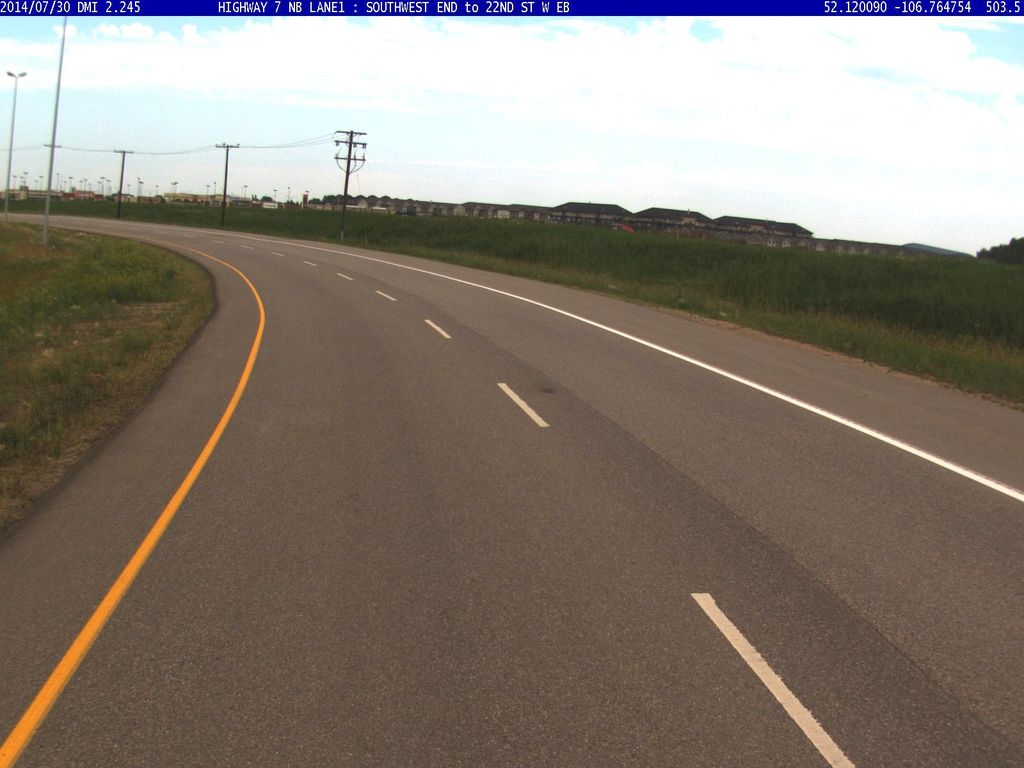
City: saskatoon